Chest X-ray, PA view. Patient: 52 years old, sex M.
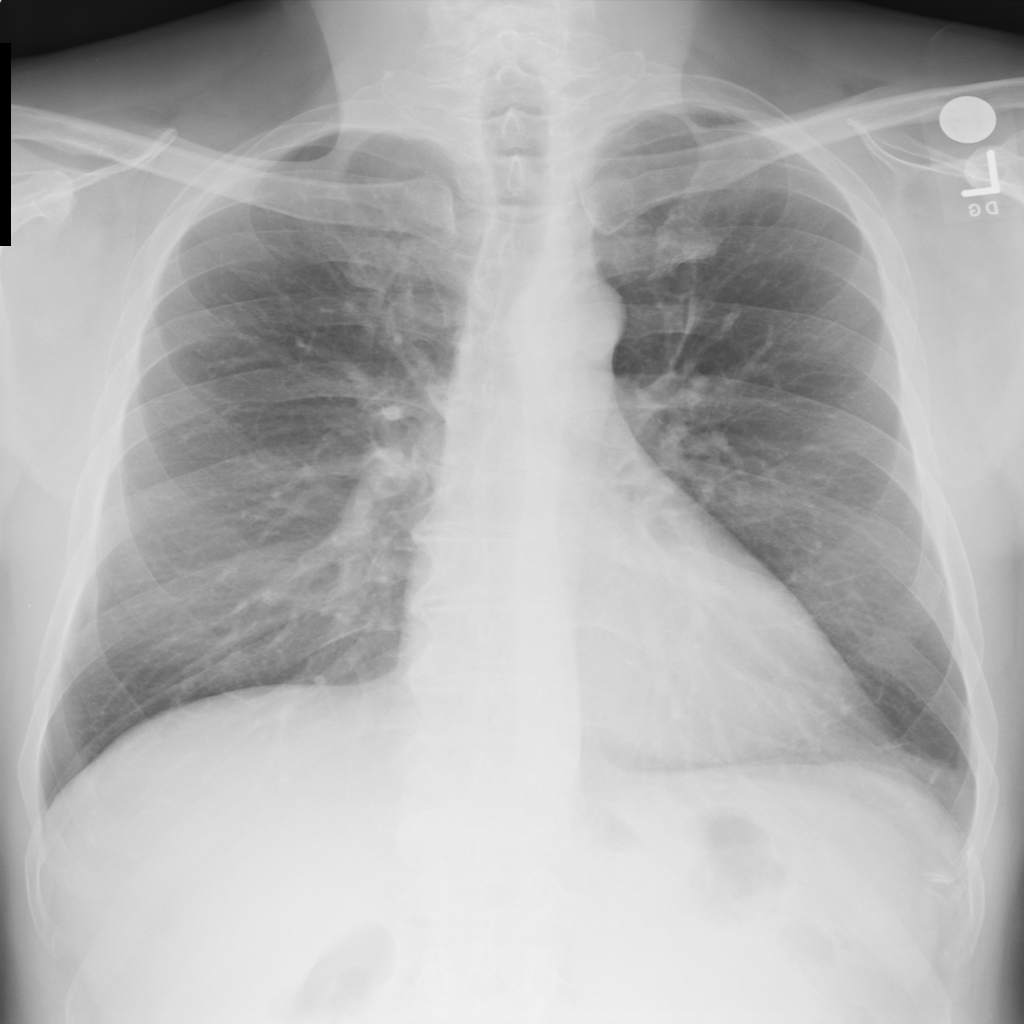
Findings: No Finding